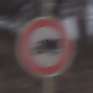
Verkehrszeichen: VerbotFuerKraftfahrzeugeUeberDreiKommaFuenfTonnen
Umgebung: Outdoor, Nature
Tageszeit: Midday
Wetter: Overcast
Licht: Natural
Jahreszeit: Autumn
Kontrast: LowContrast